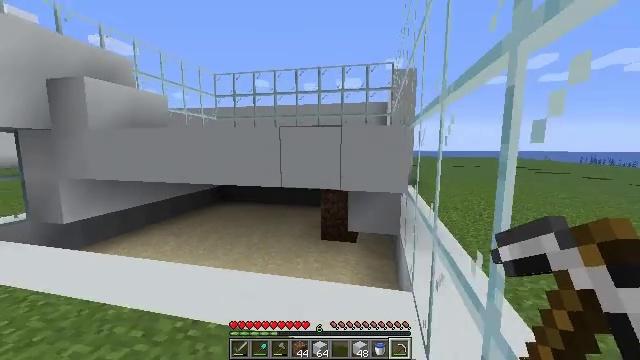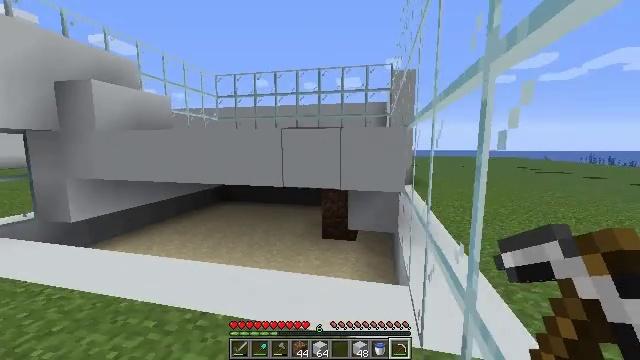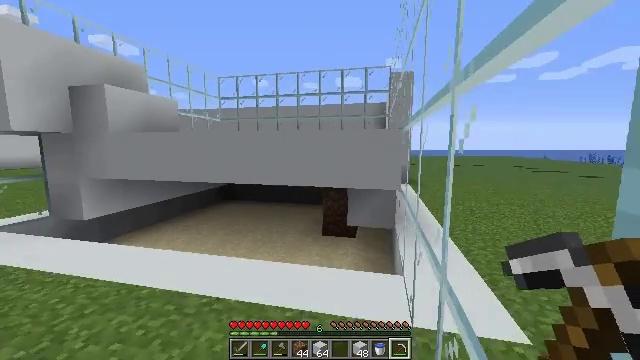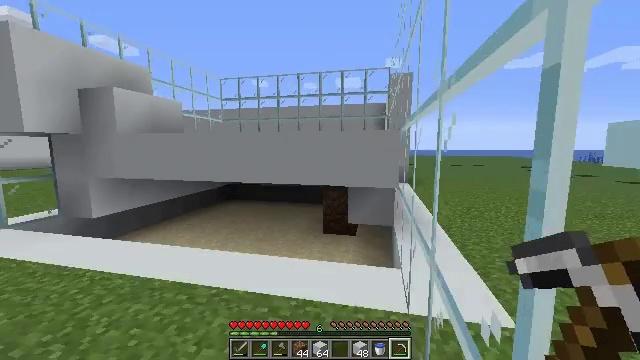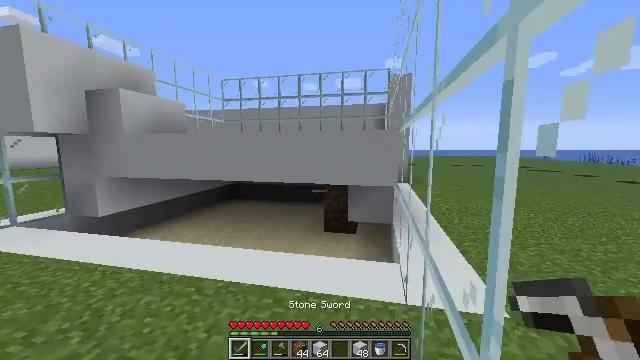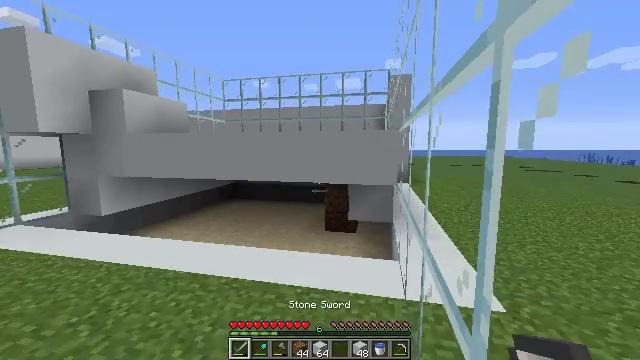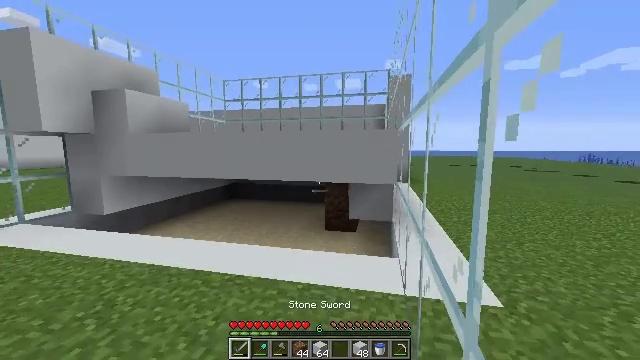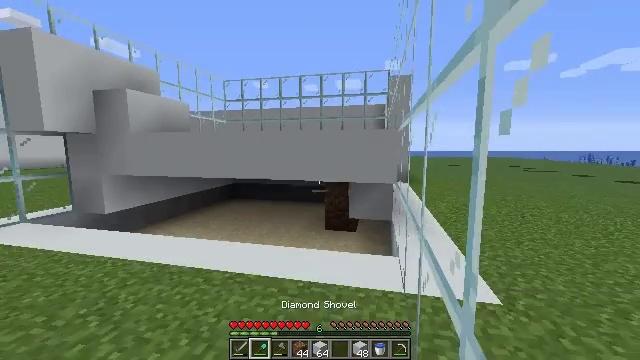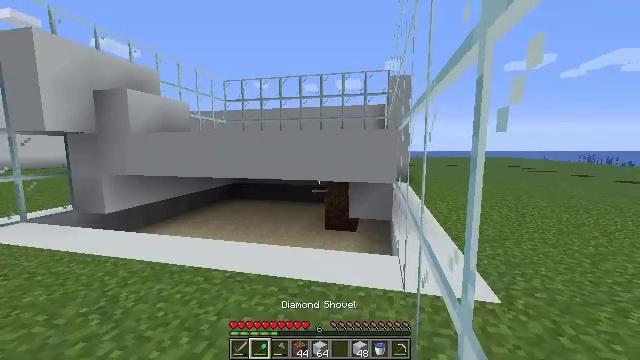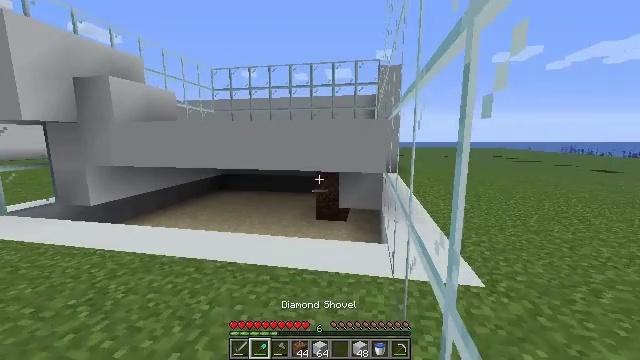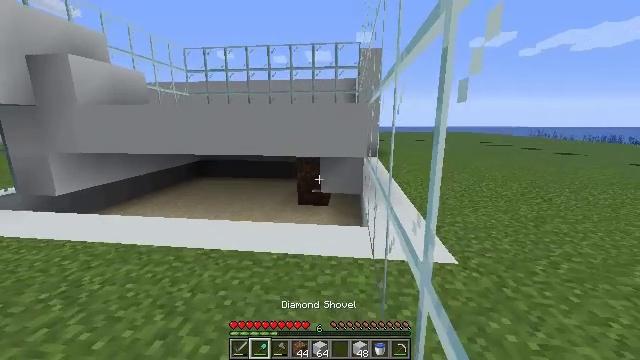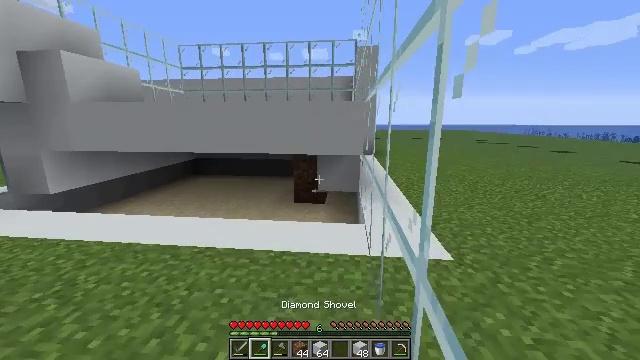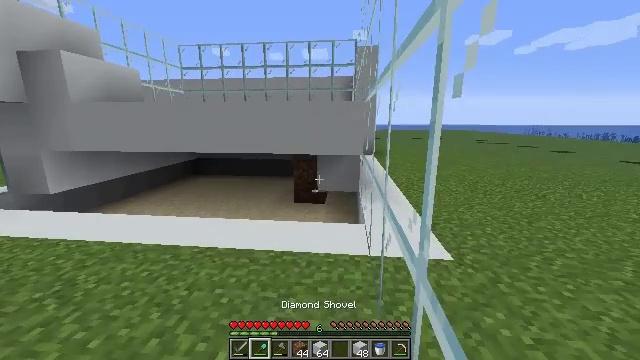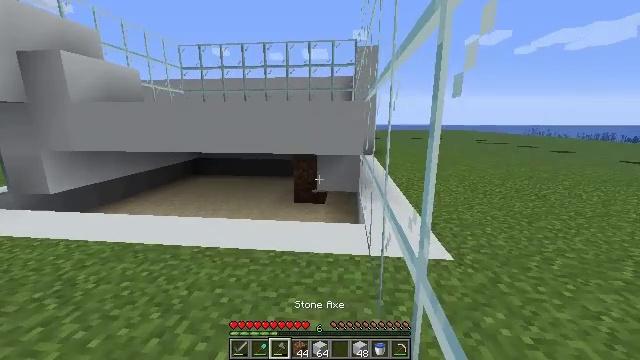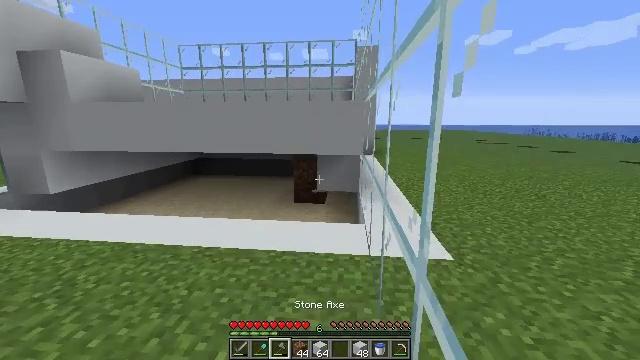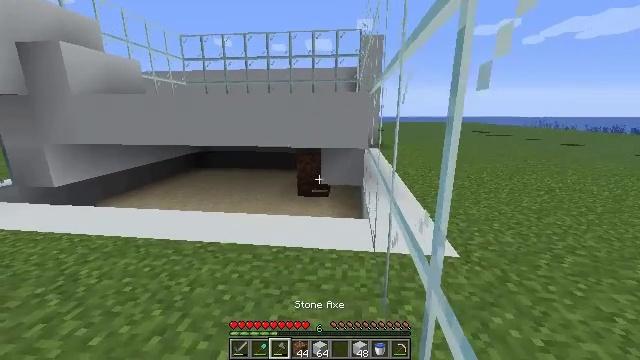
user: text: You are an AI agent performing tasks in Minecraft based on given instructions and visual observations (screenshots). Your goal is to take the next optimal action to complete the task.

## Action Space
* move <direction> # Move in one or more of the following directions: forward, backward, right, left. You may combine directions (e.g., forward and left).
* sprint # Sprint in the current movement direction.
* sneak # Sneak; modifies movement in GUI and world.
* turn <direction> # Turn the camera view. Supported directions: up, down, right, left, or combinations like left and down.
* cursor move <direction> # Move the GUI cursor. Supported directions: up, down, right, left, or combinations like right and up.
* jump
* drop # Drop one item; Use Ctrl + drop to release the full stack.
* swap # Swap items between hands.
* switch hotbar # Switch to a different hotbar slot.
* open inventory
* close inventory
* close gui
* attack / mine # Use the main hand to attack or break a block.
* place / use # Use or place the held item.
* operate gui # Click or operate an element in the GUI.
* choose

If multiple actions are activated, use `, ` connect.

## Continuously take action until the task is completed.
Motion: motion action
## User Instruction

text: Collect white concrete from a structure.
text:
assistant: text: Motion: move back
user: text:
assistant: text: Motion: move back
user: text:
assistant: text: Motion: move back
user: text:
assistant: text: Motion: no_op
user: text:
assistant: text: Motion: no_op
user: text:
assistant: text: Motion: no_op
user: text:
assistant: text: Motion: no_op
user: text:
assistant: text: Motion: no_op
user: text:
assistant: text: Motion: turn right and down
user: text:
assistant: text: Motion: turn right and down
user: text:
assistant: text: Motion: no_op
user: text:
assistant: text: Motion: no_op
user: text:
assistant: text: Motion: no_op
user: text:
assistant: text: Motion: no_op
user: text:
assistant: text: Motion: move forward, turn down
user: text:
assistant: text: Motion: move forward, turn left and down
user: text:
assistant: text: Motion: move forward
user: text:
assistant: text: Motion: move forward, turn left and down
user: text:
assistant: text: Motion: move forward, turn left and down
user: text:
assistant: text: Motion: move forward, turn left and down
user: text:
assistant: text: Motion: move forward, turn left
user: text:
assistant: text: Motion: move forward, turn left and down
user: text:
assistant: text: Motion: turn left and down
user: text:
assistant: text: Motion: no_op
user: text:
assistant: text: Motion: switch to hotbar 2
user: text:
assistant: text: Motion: switch to hotbar 2
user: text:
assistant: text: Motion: switch to hotbar 2
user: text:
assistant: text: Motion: turn right and down, switch to hotbar 2
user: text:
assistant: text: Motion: turn right and down, switch to hotbar 2
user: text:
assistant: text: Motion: turn right and down